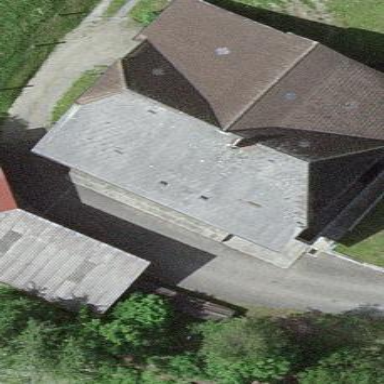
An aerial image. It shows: Farm building.